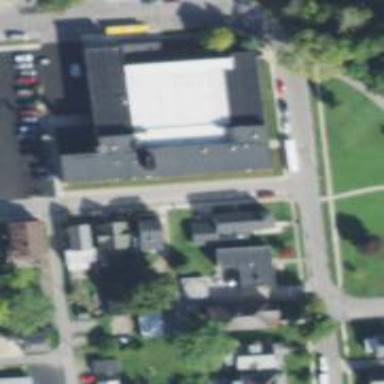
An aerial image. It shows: School building.